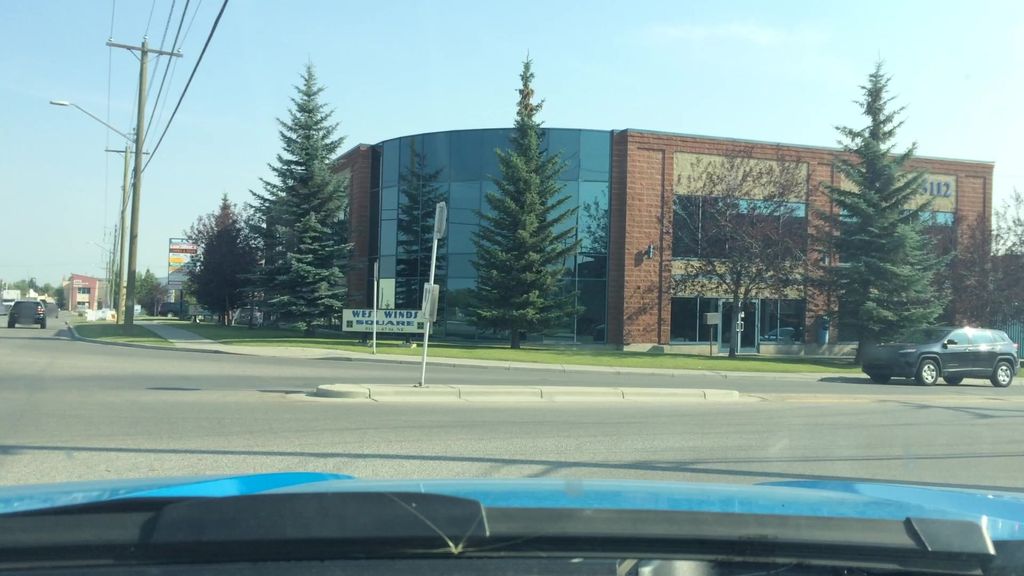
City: calgary